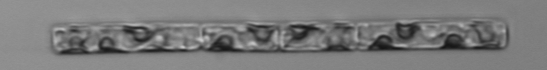
Label: Guinardia_delicatula